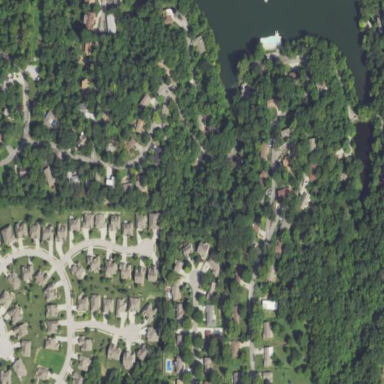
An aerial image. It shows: This residential area consists of single-family homes.